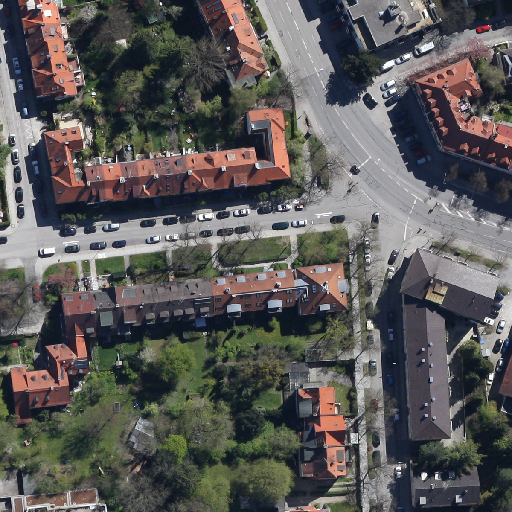
Referring expression: car driving on the road